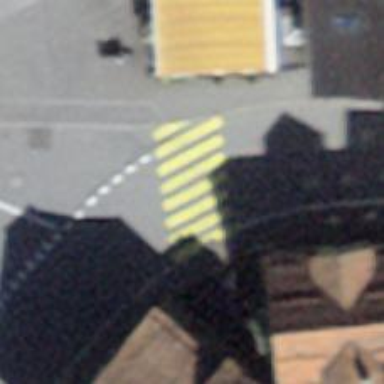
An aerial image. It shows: Marked road crossing.